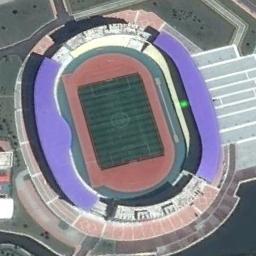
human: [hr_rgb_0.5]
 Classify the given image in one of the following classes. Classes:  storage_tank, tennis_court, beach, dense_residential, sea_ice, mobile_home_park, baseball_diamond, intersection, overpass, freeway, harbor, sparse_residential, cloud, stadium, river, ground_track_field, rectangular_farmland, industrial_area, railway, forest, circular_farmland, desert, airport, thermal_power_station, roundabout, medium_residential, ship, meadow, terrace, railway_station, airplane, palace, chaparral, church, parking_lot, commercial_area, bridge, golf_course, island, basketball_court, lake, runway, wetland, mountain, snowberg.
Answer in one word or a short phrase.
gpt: stadium